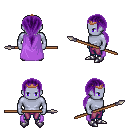
a pixel art fantasy rpg character, male body template, dark elf, purple skin, lavender cape, magenta pants, purple ponytail hairstyle, bronze tiara, metal boots, spear, four views (front, back, left, right), 2x2 character sprite sheet, small pixel art, hard edges, no anti-aliasing